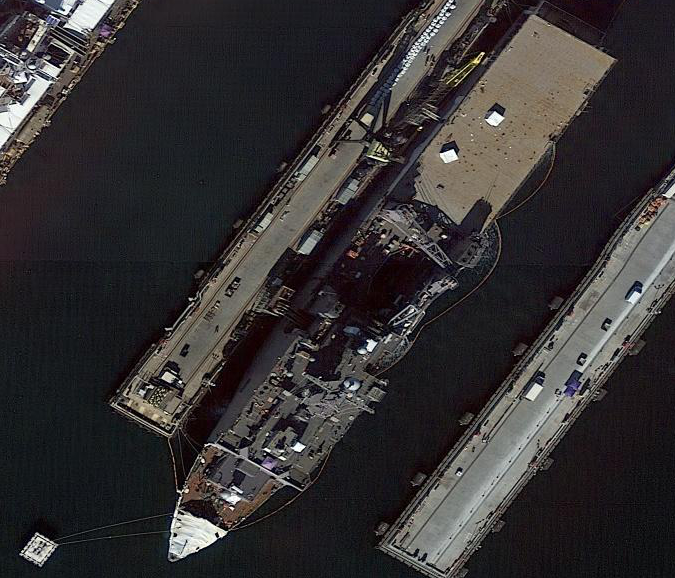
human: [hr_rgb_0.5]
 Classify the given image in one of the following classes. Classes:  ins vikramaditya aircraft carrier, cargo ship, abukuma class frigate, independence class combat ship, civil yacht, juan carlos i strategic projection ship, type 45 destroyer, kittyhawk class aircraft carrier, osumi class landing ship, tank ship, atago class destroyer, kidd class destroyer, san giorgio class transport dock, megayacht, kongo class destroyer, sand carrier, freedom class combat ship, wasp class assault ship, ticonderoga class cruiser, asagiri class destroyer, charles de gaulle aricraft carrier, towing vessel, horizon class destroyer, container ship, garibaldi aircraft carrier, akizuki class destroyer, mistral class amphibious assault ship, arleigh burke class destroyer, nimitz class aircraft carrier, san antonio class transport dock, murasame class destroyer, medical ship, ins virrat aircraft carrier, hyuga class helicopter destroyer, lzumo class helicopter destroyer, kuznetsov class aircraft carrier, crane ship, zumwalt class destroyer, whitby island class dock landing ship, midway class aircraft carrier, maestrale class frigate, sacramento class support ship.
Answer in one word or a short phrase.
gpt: Whitby Island class dock landing ship